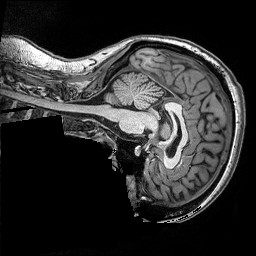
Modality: T1w
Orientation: sagittal
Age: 35
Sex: female